Question: I have a problem with both column and row headers being rendered what looks like twice!
I'm using an app called Hype (<URL> where those who are familiar with the Hype product can download my test document.
All help appreciated.

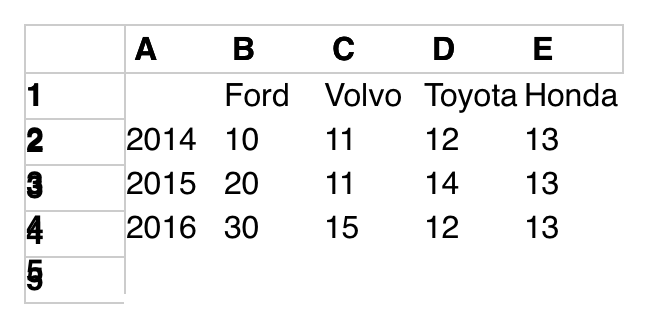
Answer: We need the actual fiddle with your Handsontable instance. This doesn't help us much. I can guess at the issue, it's the "clone" instance of the table which gets rendered on top of the actual table to allow for freezing of panes.
You're probably modifying the CSS on only one of these, making the second one go out of whack. The solution is to either modify them both or to use Handsontable methods to modify the table.